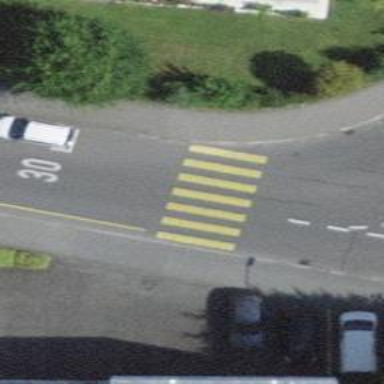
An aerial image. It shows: Kerb barrier.